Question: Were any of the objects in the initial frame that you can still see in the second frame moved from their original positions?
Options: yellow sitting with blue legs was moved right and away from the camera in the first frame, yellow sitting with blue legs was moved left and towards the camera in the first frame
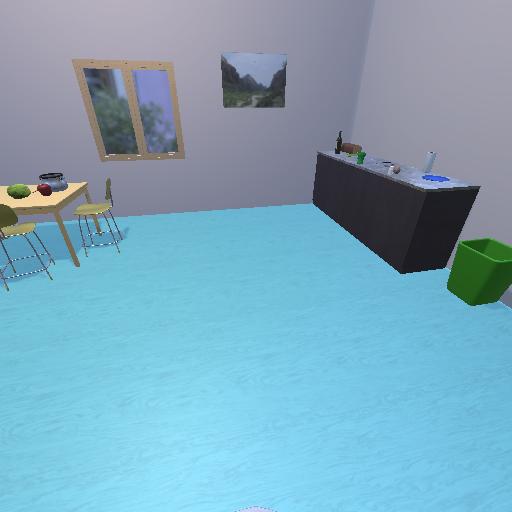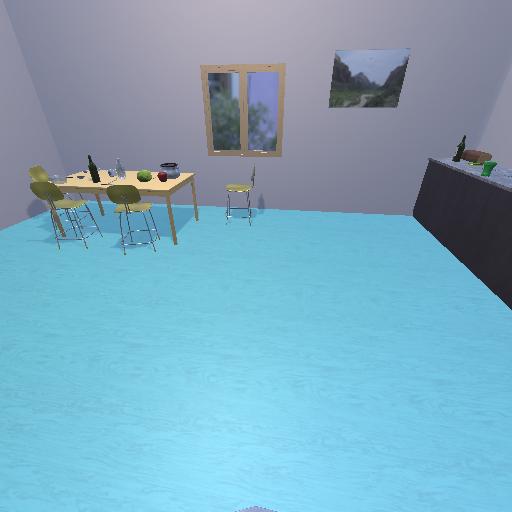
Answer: yellow sitting with blue legs was moved right and away from the camera in the first frame